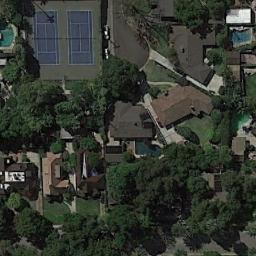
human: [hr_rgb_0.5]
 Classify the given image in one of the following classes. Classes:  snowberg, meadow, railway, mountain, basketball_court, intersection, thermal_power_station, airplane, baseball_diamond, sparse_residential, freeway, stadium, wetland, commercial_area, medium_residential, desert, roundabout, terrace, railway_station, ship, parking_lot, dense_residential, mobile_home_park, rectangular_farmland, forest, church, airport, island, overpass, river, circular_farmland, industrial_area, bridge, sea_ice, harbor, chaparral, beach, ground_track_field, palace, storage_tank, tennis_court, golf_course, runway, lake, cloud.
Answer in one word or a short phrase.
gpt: tennis_court